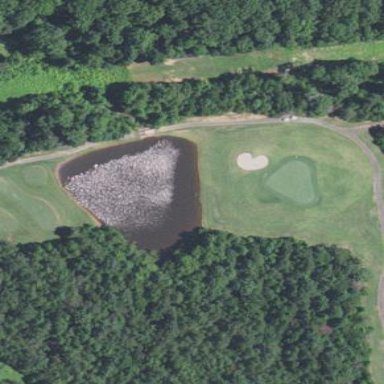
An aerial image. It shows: Picturesque scene of golf course with lateral water hazard.